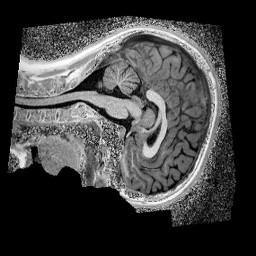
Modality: UNIT1_denoised
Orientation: sagittal
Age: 13
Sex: female
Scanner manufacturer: siemens
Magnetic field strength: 3 T
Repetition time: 4 s
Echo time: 0.00299 s